Question: I've created a spreadsheet to calculate time study averages, in which trying to transfer specific information from one sheet to the other, while offsetting a column when a specific criteria is met. I was able to complete a code to retrieve the desired data (avg time) from sheet("Time_Study_Data_Analysis") to sheet("Process_Modeling_Tool"). But I was only able to get all the data to populate in one column.
I would like to offset +1 column after all the "activity tasks" have been populated for each "Process Element".. I will attach my spreadsheet for better clarification, or I can send it via email. Any help will be greatly appreciated. Please contact me if you need further detail. Thank you
'''
Sub Time_Study()
Rn = 17
Rn2 = 8
Do Until Sheets("Time_Study_Data_Analysis").Cells(Rn, 2) = "HARTNESS"
If Sheets("Time_Study_Data_Analysis").Cells(Rn, 3) = Empty Then
Rn = Rn + 1
Else
Sheets("Process_Modeling_Tool").Cells(Rn2, 2) = Sheets("Time_Study_Data_Analysis").Cells(Rn, 3)
Sheets("Process_Modeling_Tool").Cells(Rn2, 6) = Sheets("Time_Study_Data_Analysis").Cells(Rn, 14)
Rn = Rn + 1
Rn2 = Rn2 + 1
End If
Loop
End Sub
'''

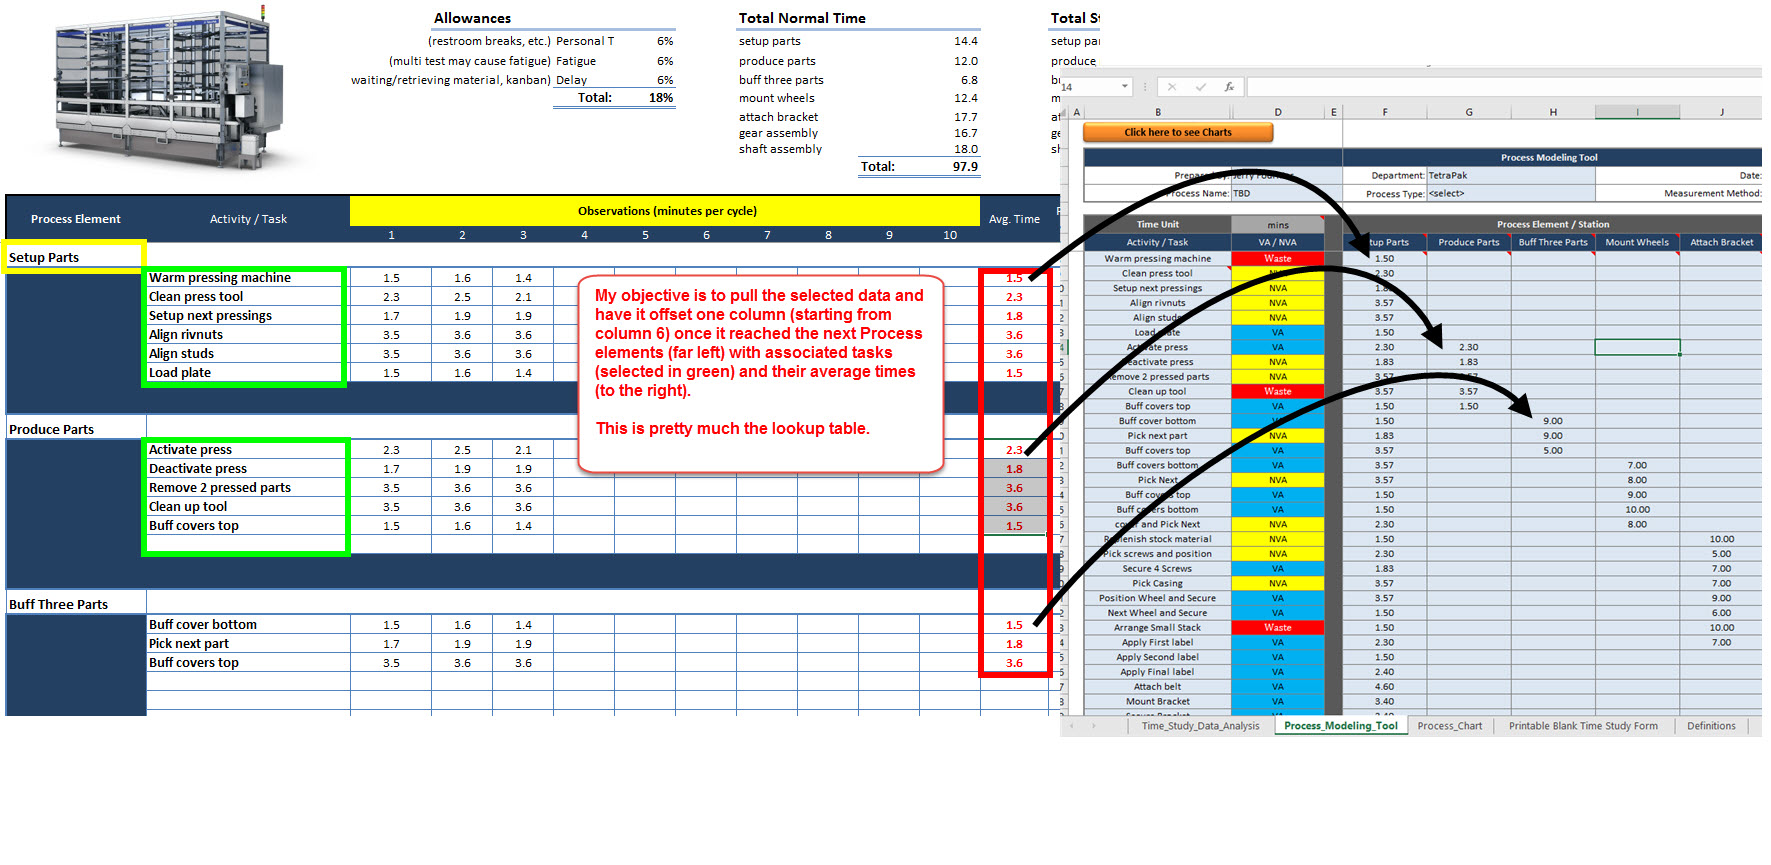
Answer: This should do it
'''
Sub Time_Study()
Dim rn As Long, rn2 As Long, cl As Long
rn = 17
rn2 = 8
cl = 6 ' if the outpout is off the correct column adjust this.
Do Until Sheets("Time_Study_Data_Analysis").Cells(rn, 2) = "HARTNESS"
If Sheets("Time_Study_Data_Analysis").Cells(rn, 3) <> "" And _
Sheets("Time_Study_Data_Analysis").Cells(rn - 1, 3) = "" Then
cl = cl + 1
End If
If Sheets("Time_Study_Data_Analysis").Cells(rn, 3) = "" Then
rn = rn + 1
Else
Sheets("Process_Modeling_Tool").Cells(rn2, 2) = Sheets("Time_Study_Data_Analysis").Cells(rn, 3)
Sheets("Process_Modeling_Tool").Cells(rn2, cl) = Sheets("Time_Study_Data_Analysis").Cells(rn, 14)
rn = rn + 1
rn2 = rn2 + 1
End If
Loop
End Sub
'''
Every time a new group is found it will move over a column. The new group is decided from a full cell preceded by an empty.
I also declared the variables, this is important if your row exceed the integer limit.
---
As a side note, using the With Block will save a lot of repetitious typing, and shorten some of the longer lines:
'''
Sub Time_Study()
Dim rn As Long, rn2 As Long, cl As Long
rn = 17
rn2 = 8
cl = 6 ' if the outpout is off the correct column adjust this.
With Sheets("Time_Study_Data_Analysis")
Do Until .Cells(rn, 2) = "HARTNESS"
If .Cells(rn, 3) <> "" And .Cells(rn - 1, 3) = "" Then
cl = cl + 1
End If
If .Cells(rn, 3) = "" Then
rn = rn + 1
Else
Sheets("Process_Modeling_Tool").Cells(rn2, 2) = .Cells(rn, 3)
Sheets("Process_Modeling_Tool").Cells(rn2, cl) = .Cells(rn, 14)
rn = rn + 1
rn2 = rn2 + 1
End If
Loop
End With
End Sub
'''